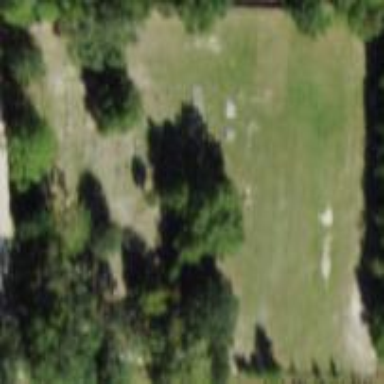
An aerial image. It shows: Cemetery.